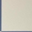
Piece: xx